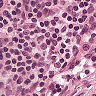
Metastatic tissue present: no